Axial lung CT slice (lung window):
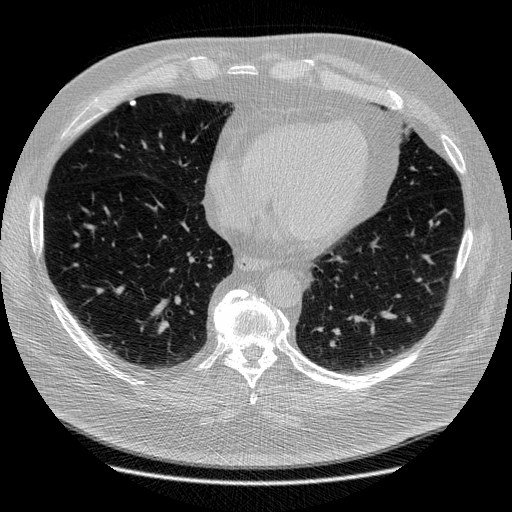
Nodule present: yes
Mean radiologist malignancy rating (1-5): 1.667